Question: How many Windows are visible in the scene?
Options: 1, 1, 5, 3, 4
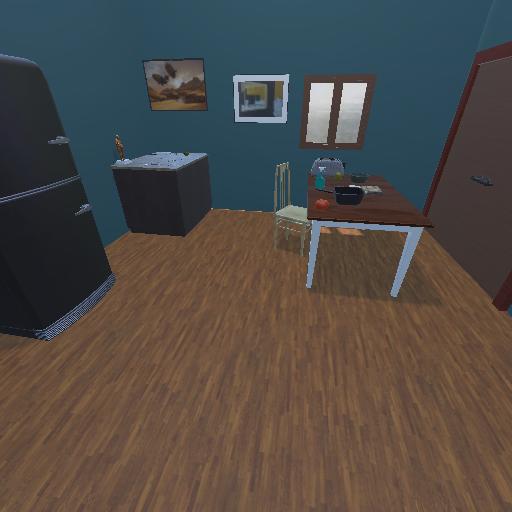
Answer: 1